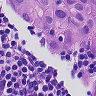
Metastatic tissue present: yes